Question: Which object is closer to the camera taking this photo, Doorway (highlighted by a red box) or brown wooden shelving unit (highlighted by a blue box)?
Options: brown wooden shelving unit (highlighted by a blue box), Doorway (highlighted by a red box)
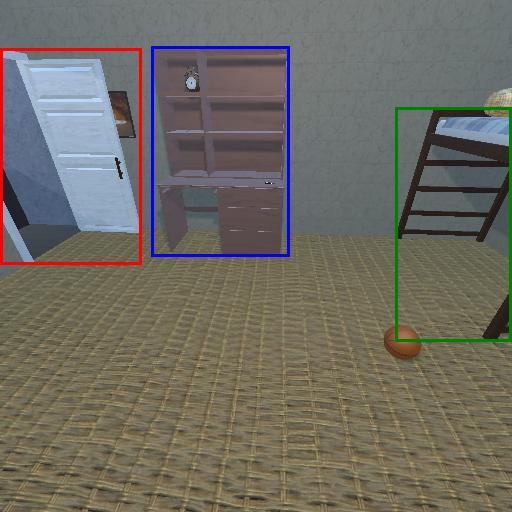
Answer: brown wooden shelving unit (highlighted by a blue box)